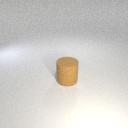
large brown rubber cylinder